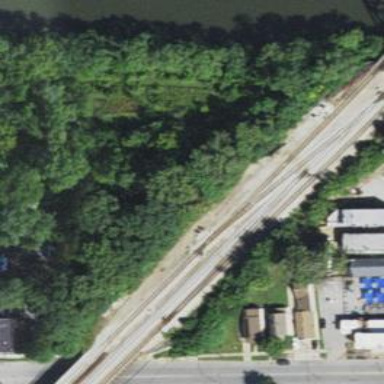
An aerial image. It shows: Railway siding with rails.